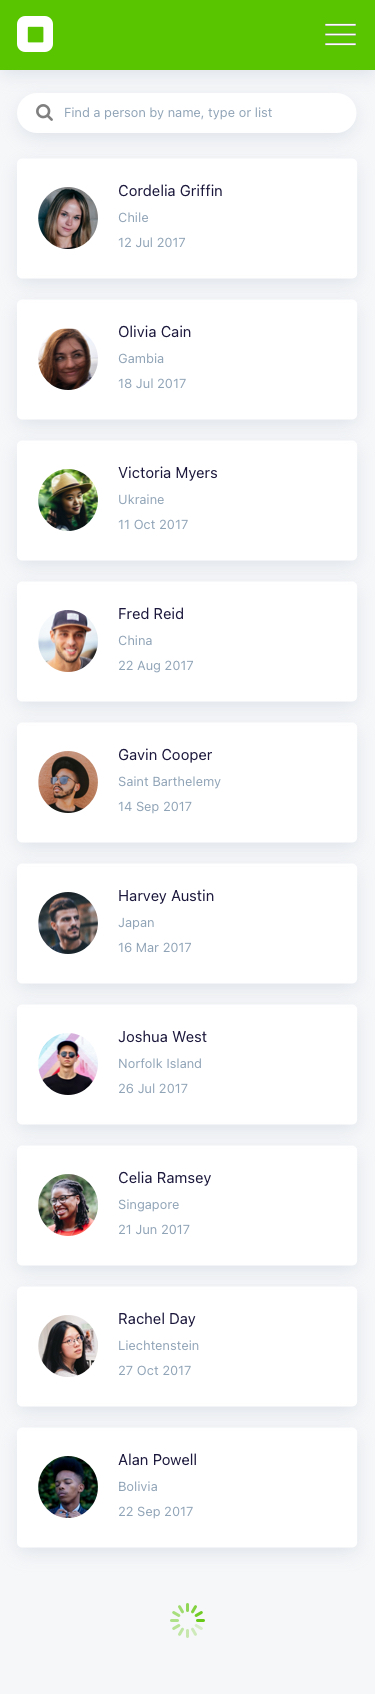
Text in this UI design:
Alan Powell
22 Sep 2017
Bolivia
Rachel Day
27 Oct 2017
Liechtenstein
Celia Ramsey
21 Jun 2017
Singapore
Joshua West
26 Jul 2017
Norfolk Island
Harvey Austin
16 Mar 2017
Japan
Gavin Cooper
14 Sep 2017
Saint Barthelemy
Fred Reid
22 Aug 2017
China
Victoria Myers
11 Oct 2017
Ukraine
Olivia Cain
18 Jul 2017
Gambia
Cordelia Griffin
12 Jul 2017
Chile
Find a person by name, type or list